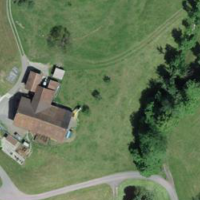
EUNIS habitat code: 24
Species observed at this site:
Tussilago farfara